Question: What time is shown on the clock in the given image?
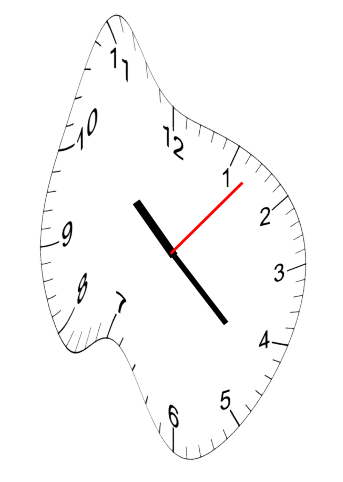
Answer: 10:22:07